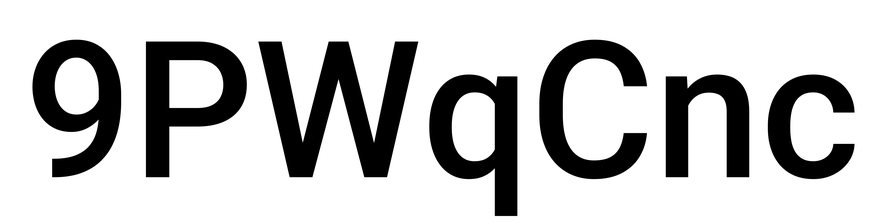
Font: Roboto_Medium